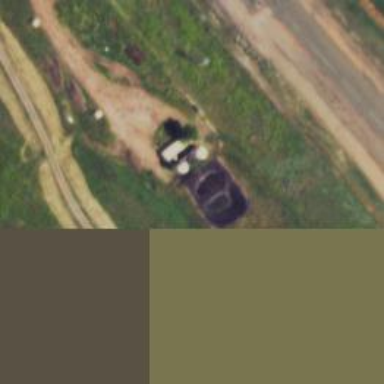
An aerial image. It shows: Storage tank with man-made structure.